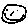
Label: smiley face